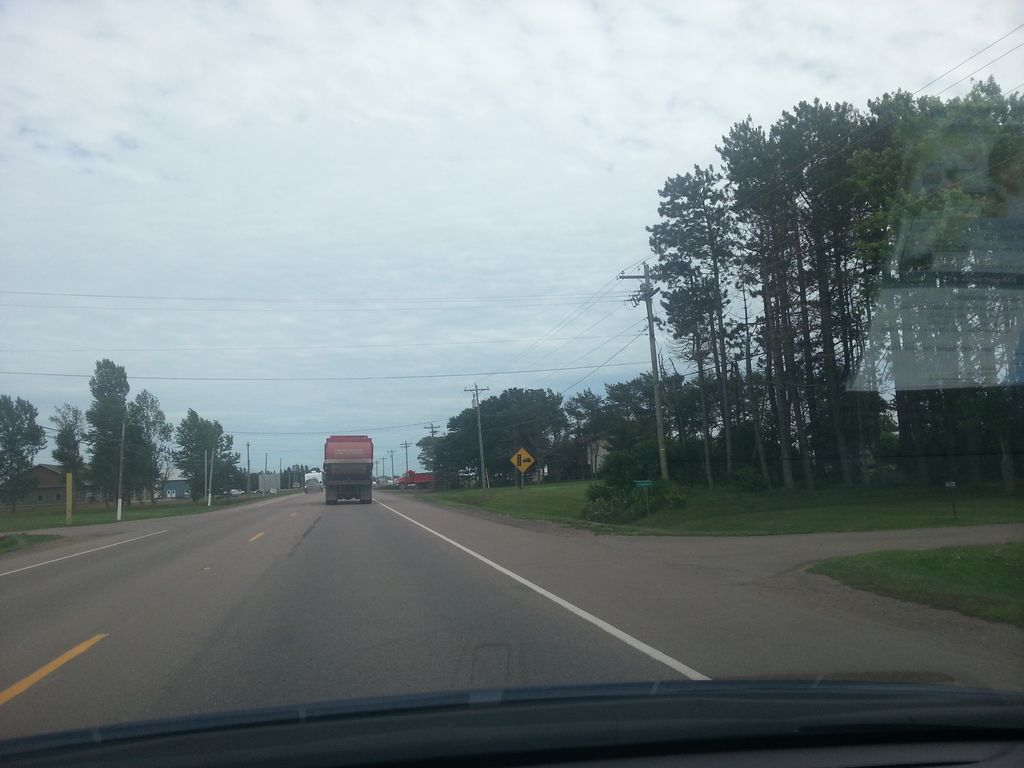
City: charlottetown